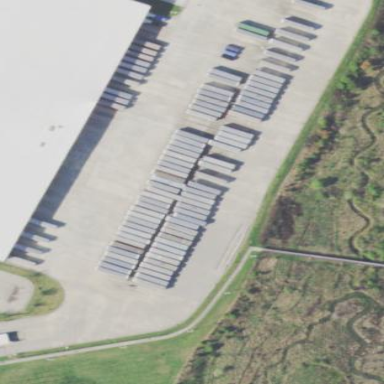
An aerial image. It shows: Industrial depot area.